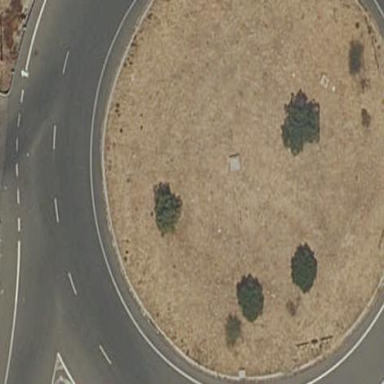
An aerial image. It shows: Tertiary road that leads to roundabout.